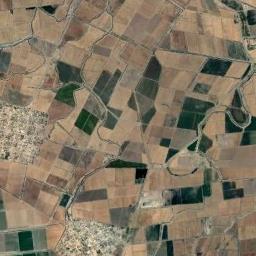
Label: rectangular_farmland